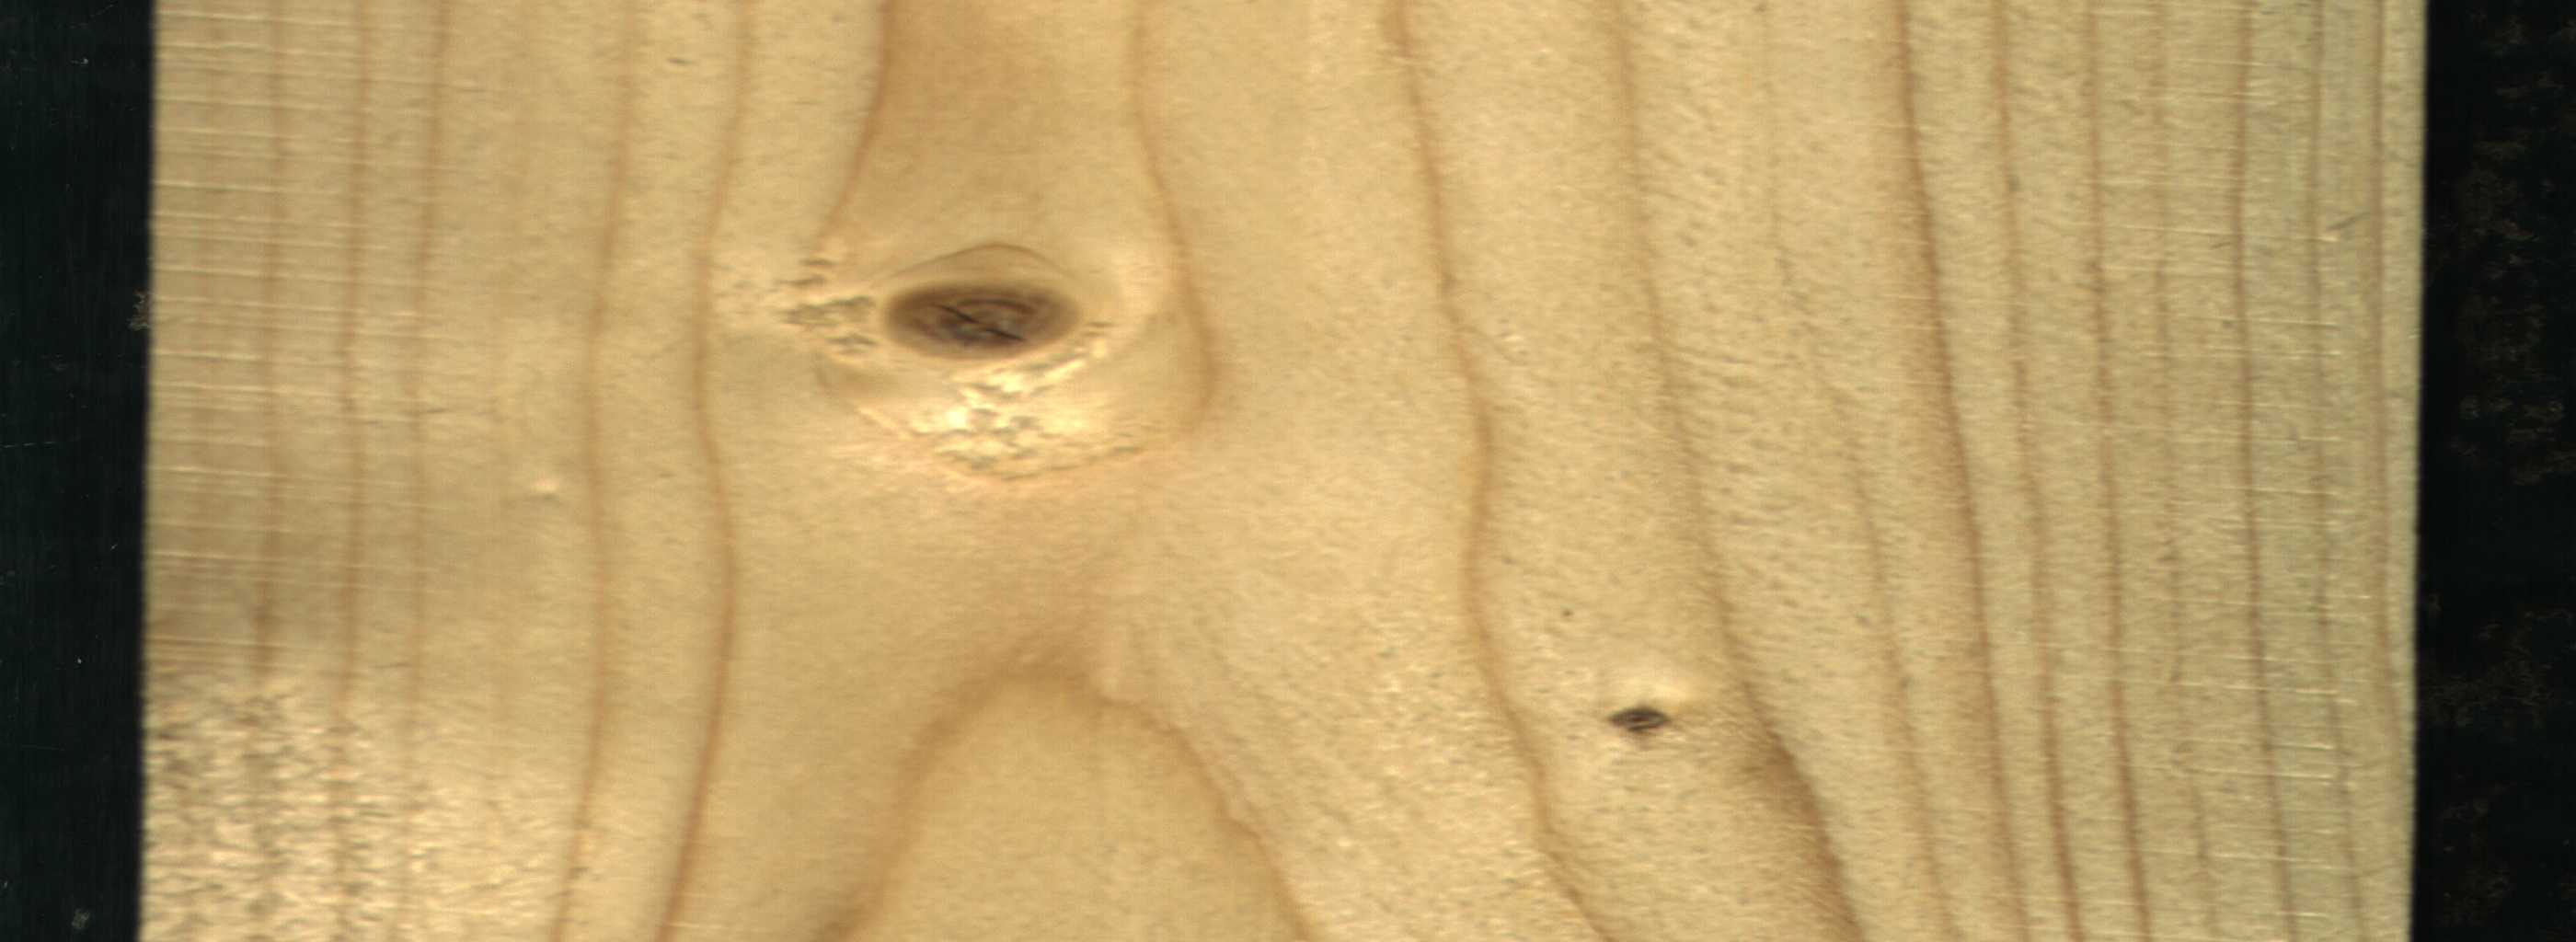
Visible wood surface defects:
Live_Knot
Live_Knot